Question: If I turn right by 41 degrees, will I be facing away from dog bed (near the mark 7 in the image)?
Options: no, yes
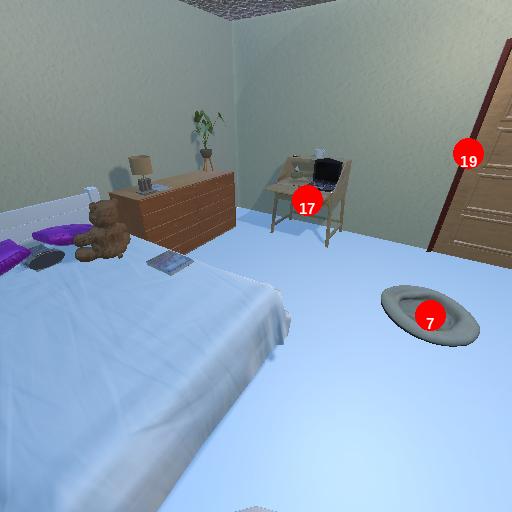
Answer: no